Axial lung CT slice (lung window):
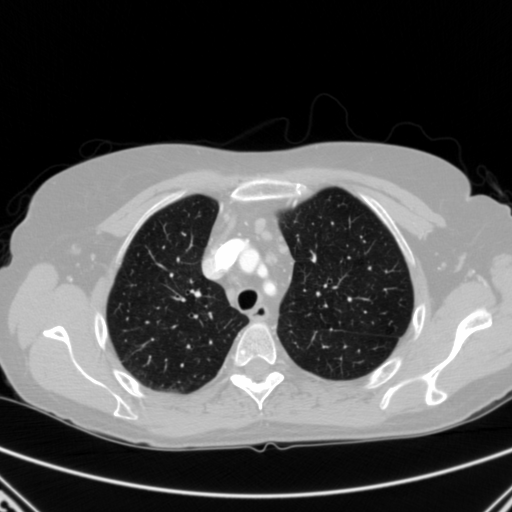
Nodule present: no